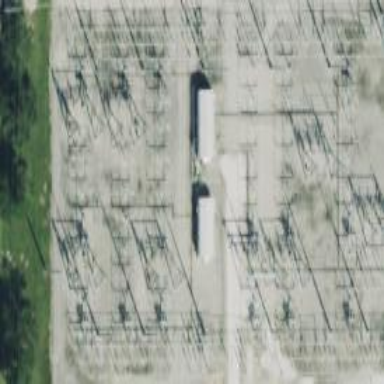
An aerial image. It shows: Outdoor distribution power substation.